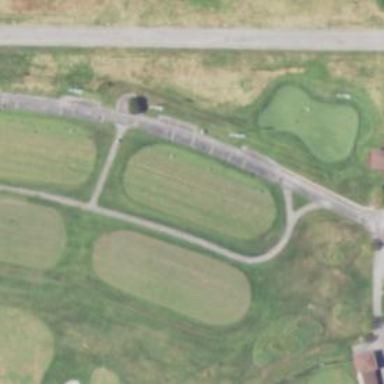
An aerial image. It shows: Finely mown grassy area designated as golf tee for the sport of golf.